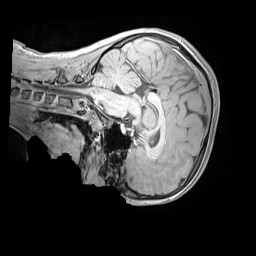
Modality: MP2RAGE
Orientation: sagittal
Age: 10
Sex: female
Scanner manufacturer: siemens
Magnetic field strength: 3 T
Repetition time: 4 s
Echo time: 0.00303 s